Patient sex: M
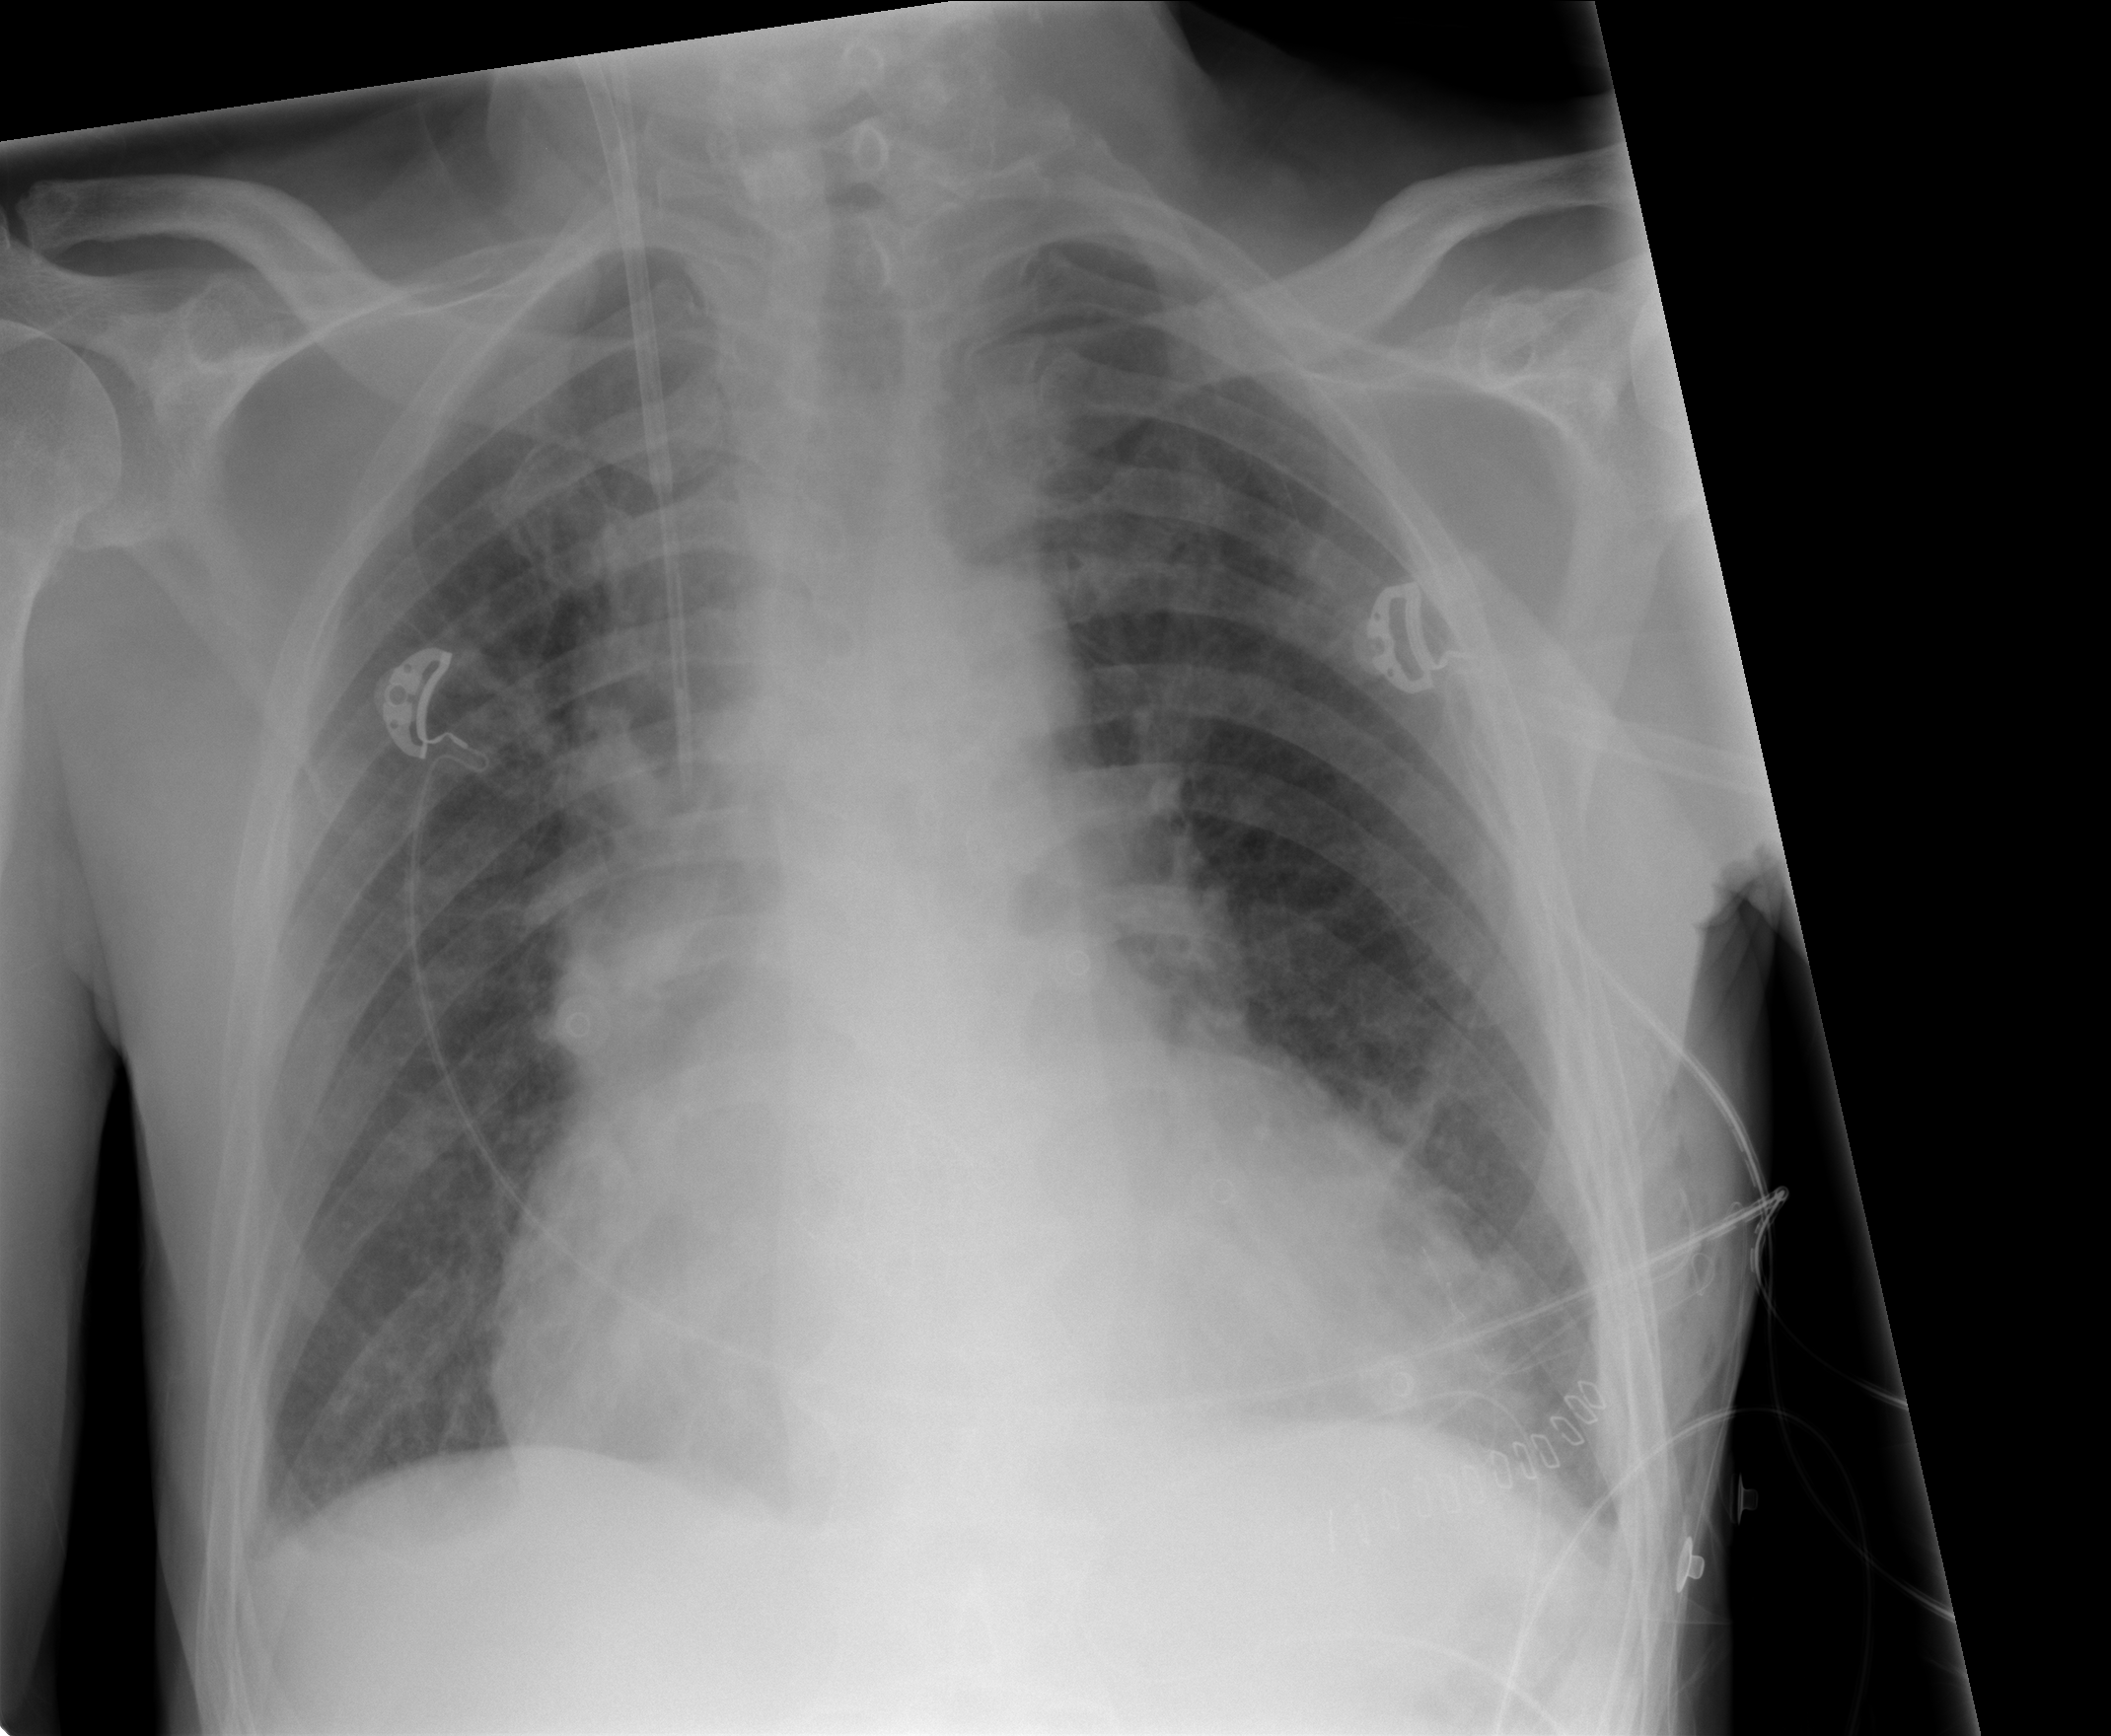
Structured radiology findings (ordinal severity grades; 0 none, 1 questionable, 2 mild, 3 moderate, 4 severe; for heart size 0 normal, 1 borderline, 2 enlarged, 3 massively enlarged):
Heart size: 2
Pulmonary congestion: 2
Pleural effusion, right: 2
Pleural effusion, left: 2
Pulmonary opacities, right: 0
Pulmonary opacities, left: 0
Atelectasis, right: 0
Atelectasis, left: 2